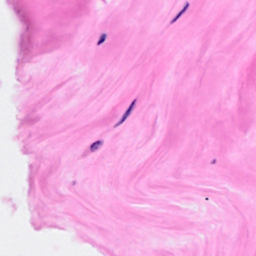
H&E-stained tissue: Breast